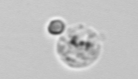
Label: Amoeba